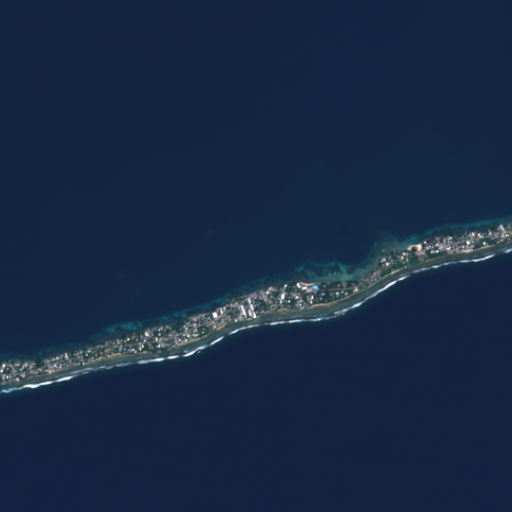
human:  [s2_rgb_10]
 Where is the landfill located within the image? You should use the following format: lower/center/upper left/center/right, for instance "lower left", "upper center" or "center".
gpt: The landfill is located in the center right of the image.
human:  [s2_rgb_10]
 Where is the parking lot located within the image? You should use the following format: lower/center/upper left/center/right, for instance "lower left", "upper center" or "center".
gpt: The parking lot is located in the center of the image.
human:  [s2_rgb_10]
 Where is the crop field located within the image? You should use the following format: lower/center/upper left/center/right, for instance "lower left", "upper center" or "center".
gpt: There is no crop field in the image.